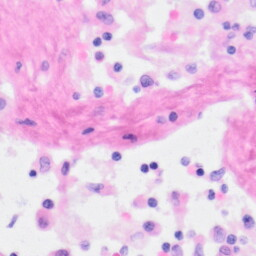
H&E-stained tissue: Kidney